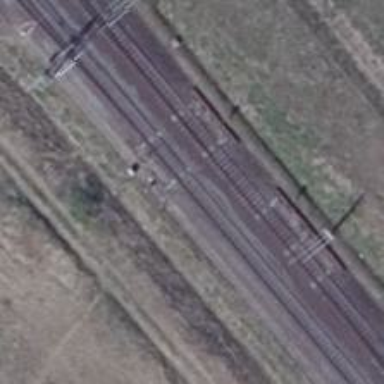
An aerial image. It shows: Railway switch with the turnout side on the left.